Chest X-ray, AP view. Patient: 24 years old, sex M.
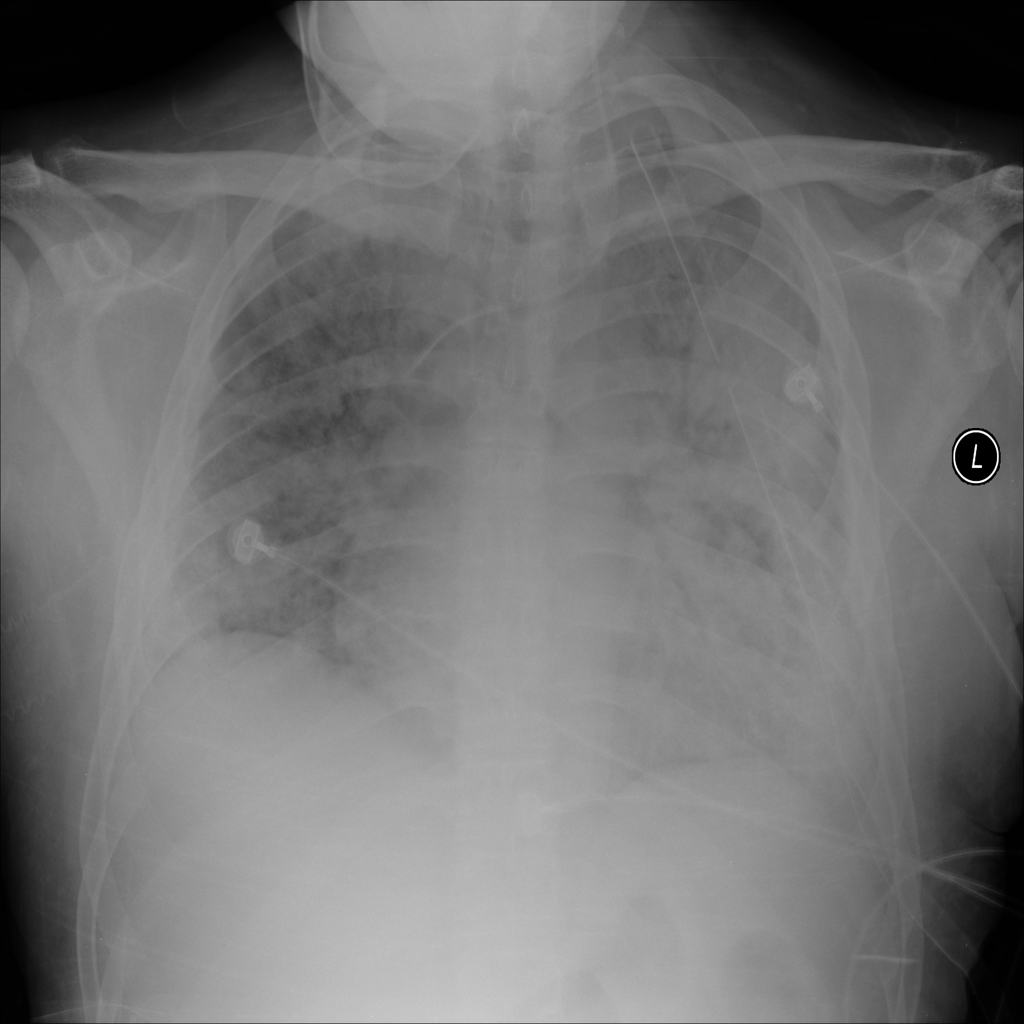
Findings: No Finding